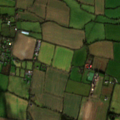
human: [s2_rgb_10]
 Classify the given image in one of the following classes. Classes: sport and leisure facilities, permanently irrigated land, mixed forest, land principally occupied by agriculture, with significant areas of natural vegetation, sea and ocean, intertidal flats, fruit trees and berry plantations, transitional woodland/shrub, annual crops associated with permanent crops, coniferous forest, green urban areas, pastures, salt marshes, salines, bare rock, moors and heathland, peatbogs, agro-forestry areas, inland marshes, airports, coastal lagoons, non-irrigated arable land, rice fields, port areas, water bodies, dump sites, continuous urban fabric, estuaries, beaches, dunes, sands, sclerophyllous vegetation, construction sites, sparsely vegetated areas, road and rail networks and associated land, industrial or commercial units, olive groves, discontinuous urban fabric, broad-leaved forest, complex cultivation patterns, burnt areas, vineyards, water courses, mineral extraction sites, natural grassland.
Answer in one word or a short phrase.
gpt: non-irrigated arable land, pastures, complex cultivation patterns